Field crop: tomato
Growth stage: 1
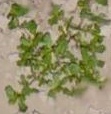
Species: portulaca